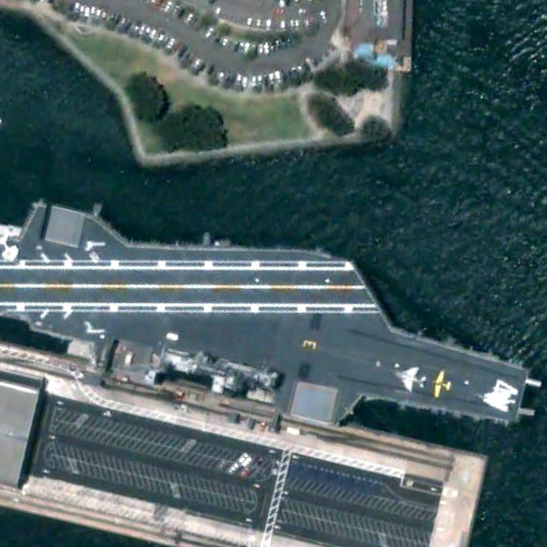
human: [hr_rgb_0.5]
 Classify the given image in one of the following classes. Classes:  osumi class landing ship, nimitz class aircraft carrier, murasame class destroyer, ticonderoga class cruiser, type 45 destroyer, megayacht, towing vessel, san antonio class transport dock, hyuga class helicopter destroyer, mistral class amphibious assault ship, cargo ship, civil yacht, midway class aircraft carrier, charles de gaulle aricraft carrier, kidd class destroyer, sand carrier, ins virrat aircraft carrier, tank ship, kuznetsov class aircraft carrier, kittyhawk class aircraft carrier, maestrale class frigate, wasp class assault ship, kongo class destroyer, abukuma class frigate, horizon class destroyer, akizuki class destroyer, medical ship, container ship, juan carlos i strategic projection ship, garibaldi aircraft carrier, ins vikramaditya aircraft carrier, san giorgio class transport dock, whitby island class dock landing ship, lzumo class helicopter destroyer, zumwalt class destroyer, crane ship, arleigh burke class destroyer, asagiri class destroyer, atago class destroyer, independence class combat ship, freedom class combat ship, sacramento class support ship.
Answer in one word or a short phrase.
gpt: Midway class aircraft carrier